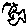
Label: fish